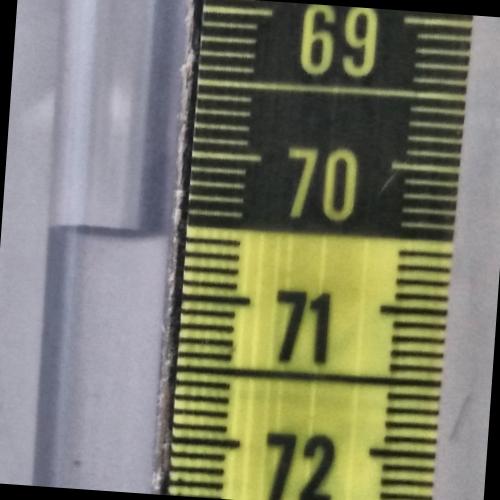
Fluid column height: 70.6 cm